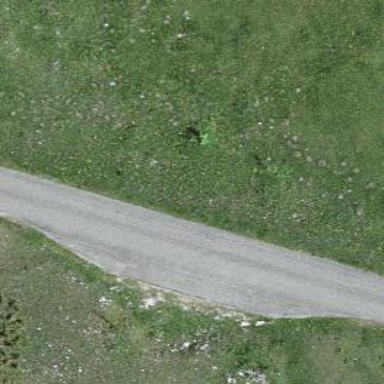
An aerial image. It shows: Passing place on the road.